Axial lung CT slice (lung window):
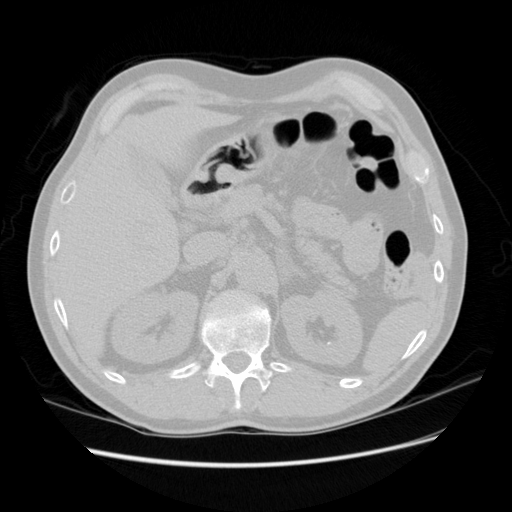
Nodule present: no